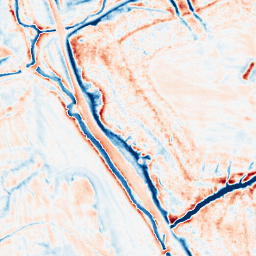
Category: edge_preserving
Decomposition family: anisotropic_diffusion
Decomposition parameters: iterations: 50
kappa: 50
gamma: 0.15
Upsampling method: sinc_blackman
Upsampling parameters: scale: 4
kernel_size: 8
Upsampling scale: 4